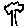
Label: tree